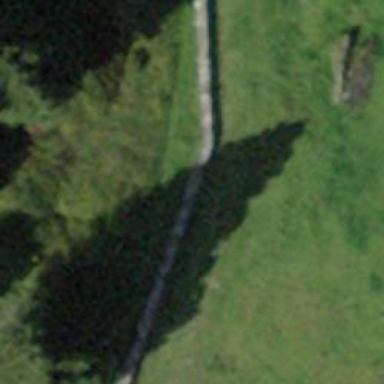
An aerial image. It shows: Wall barrier.